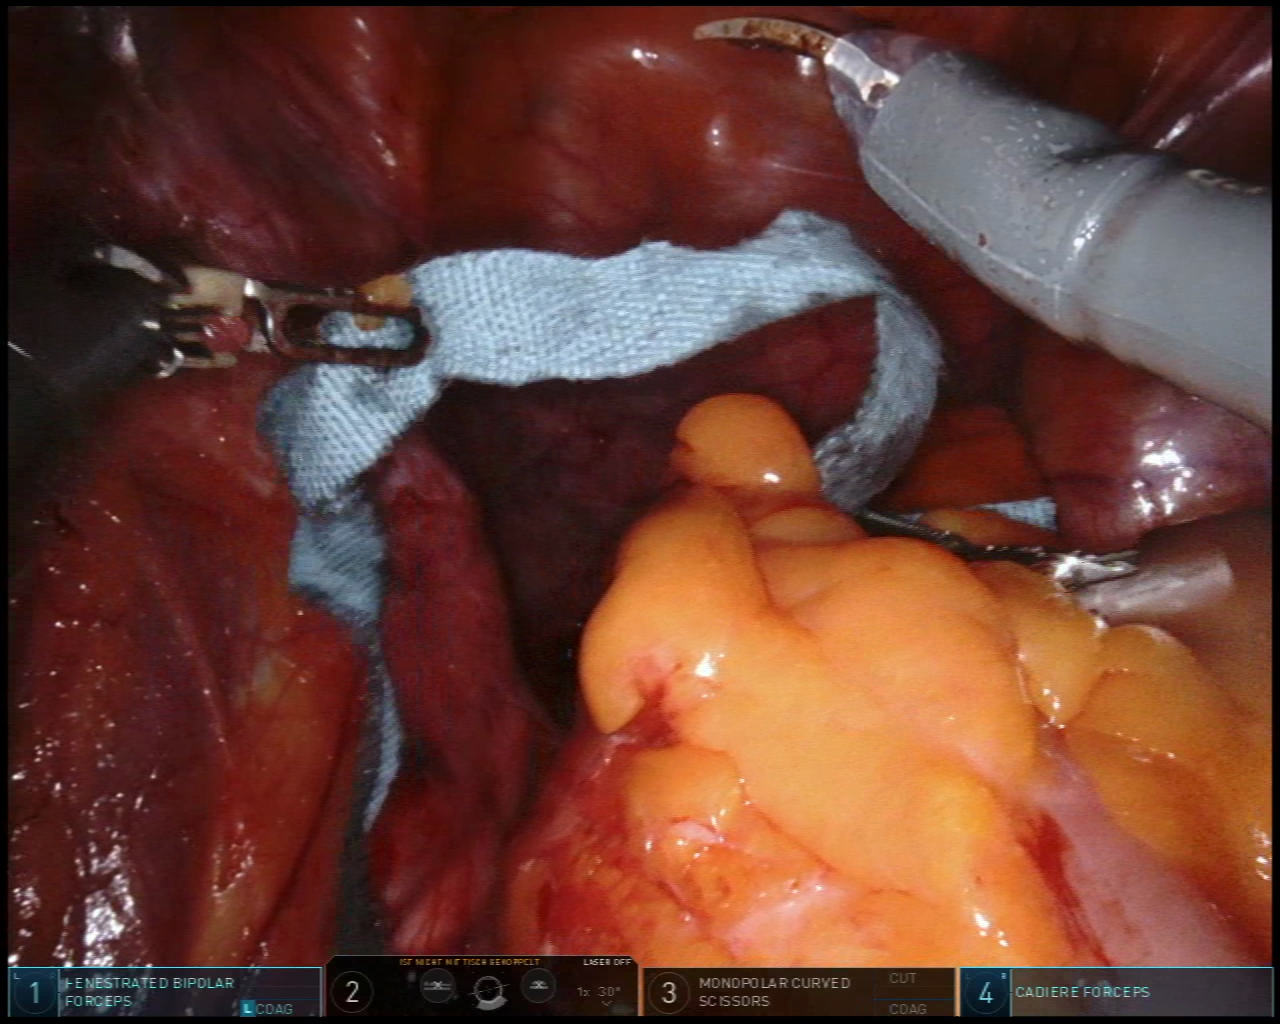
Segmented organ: ureter
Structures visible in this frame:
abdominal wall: yes
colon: yes
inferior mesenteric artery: no
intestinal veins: no
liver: no
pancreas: no
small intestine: no
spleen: no
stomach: no
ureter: yes
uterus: no
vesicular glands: no